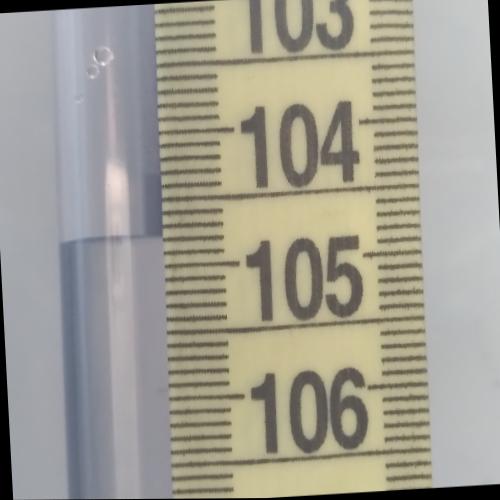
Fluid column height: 104.8 cm